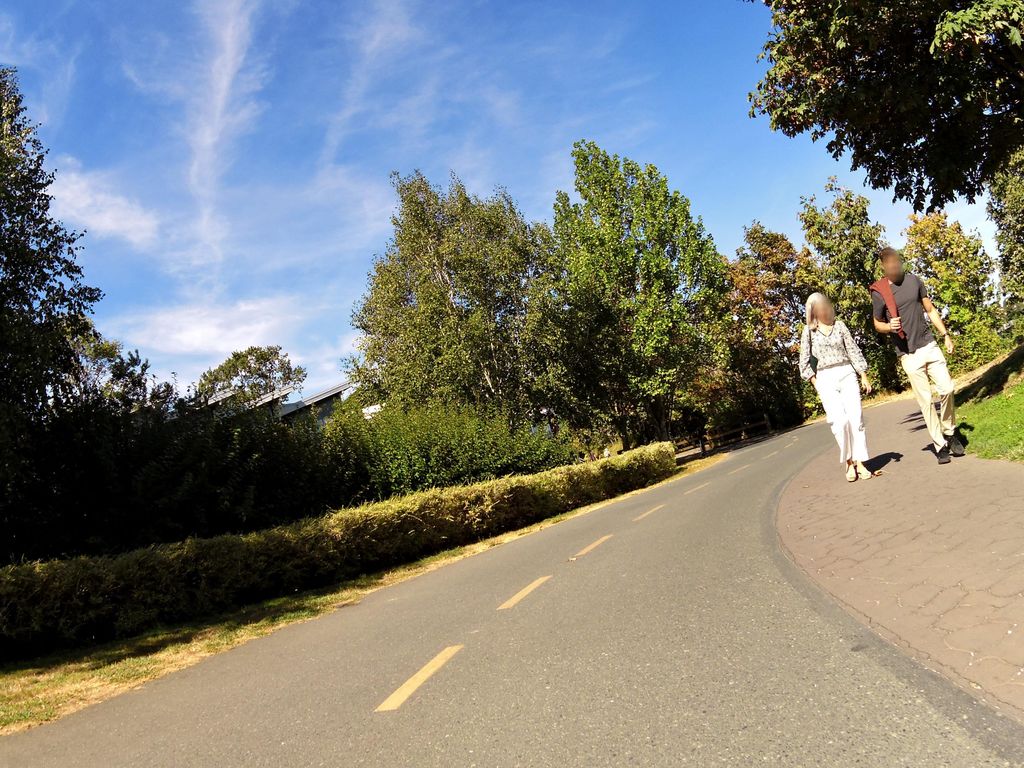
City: victoria